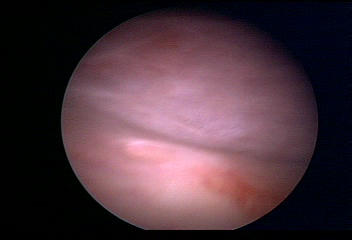
Modality: WLC
Class: Normal mucosa
Bladder cancer association: No